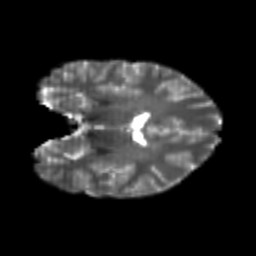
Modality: T2w
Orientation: coronal
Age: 21
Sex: male
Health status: healthy
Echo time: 0.074 s